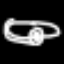
Label: octagon